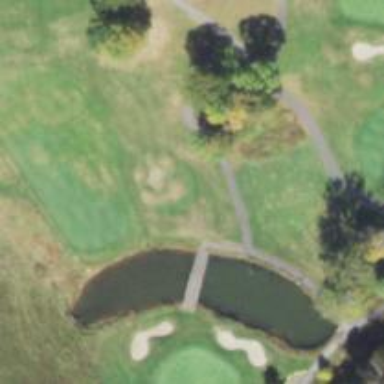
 specifically used for navigating around the golf course."